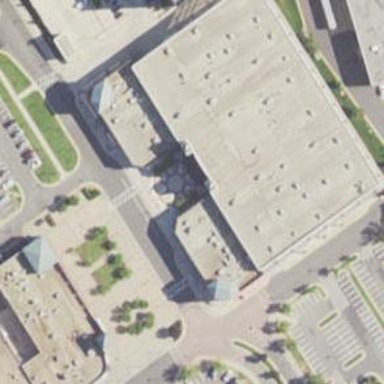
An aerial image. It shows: Fitness centre on leisure land.